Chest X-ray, AP view. Patient: 21 years old, sex M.
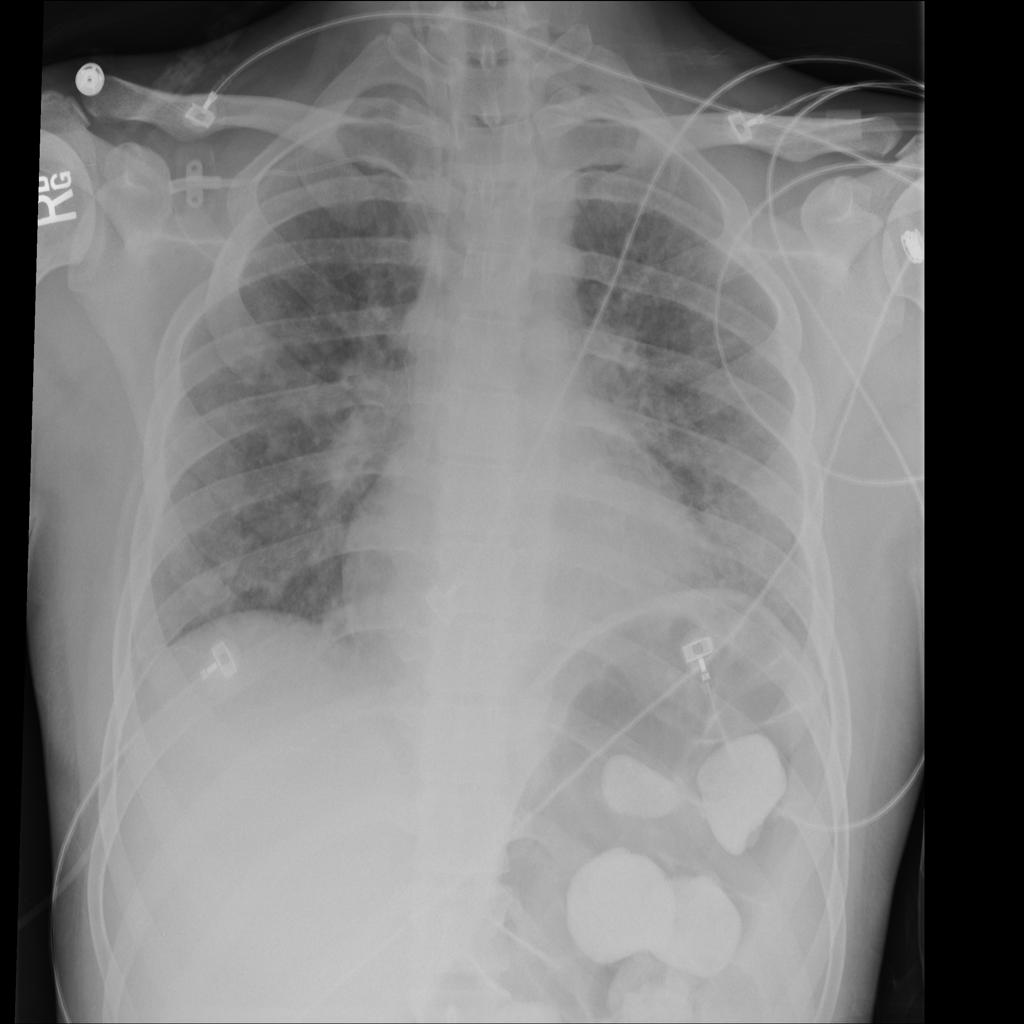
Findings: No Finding